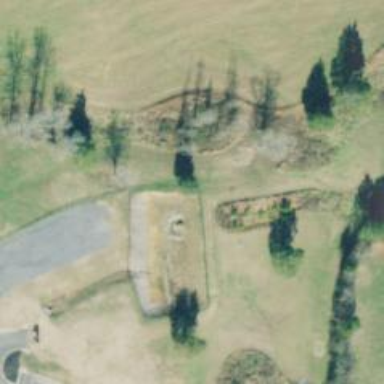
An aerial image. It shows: Disc golf course on leisure land.